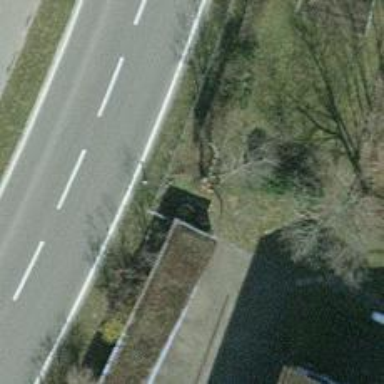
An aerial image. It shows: Hedge acting as barrier.